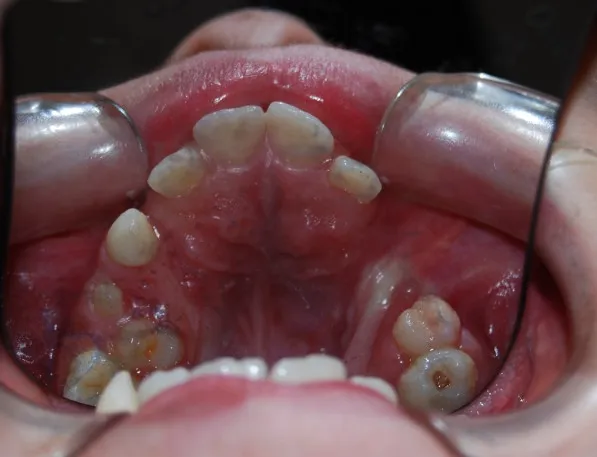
Narrow palate (previous surgical procedure for cleft palate).
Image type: medical_photograph (oral_photograph)